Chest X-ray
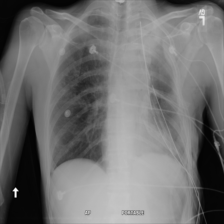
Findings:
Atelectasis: negative
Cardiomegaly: negative
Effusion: negative
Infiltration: negative
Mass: negative
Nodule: negative
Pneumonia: negative
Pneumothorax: negative
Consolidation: negative
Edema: negative
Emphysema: negative
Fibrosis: negative
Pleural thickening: negative
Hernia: negative